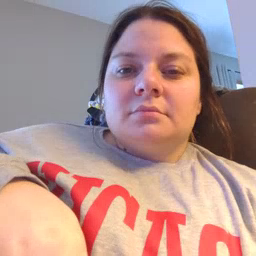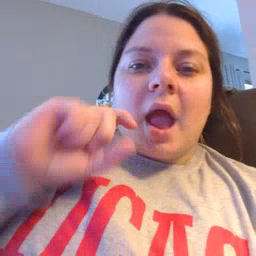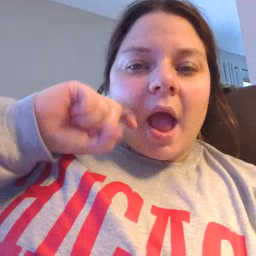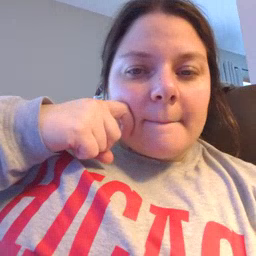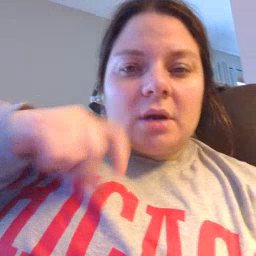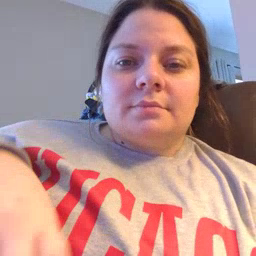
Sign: apple